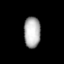
Tissue: prostate
Cell type: T cells
Senescence score: 0.7101
Nuclear area (px): 499
Mean DAPI intensity: 176.852